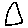
Label: triangle